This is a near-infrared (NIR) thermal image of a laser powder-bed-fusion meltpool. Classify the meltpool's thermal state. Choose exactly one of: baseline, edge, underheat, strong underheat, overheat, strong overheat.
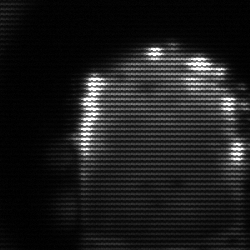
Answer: baseline